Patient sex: M
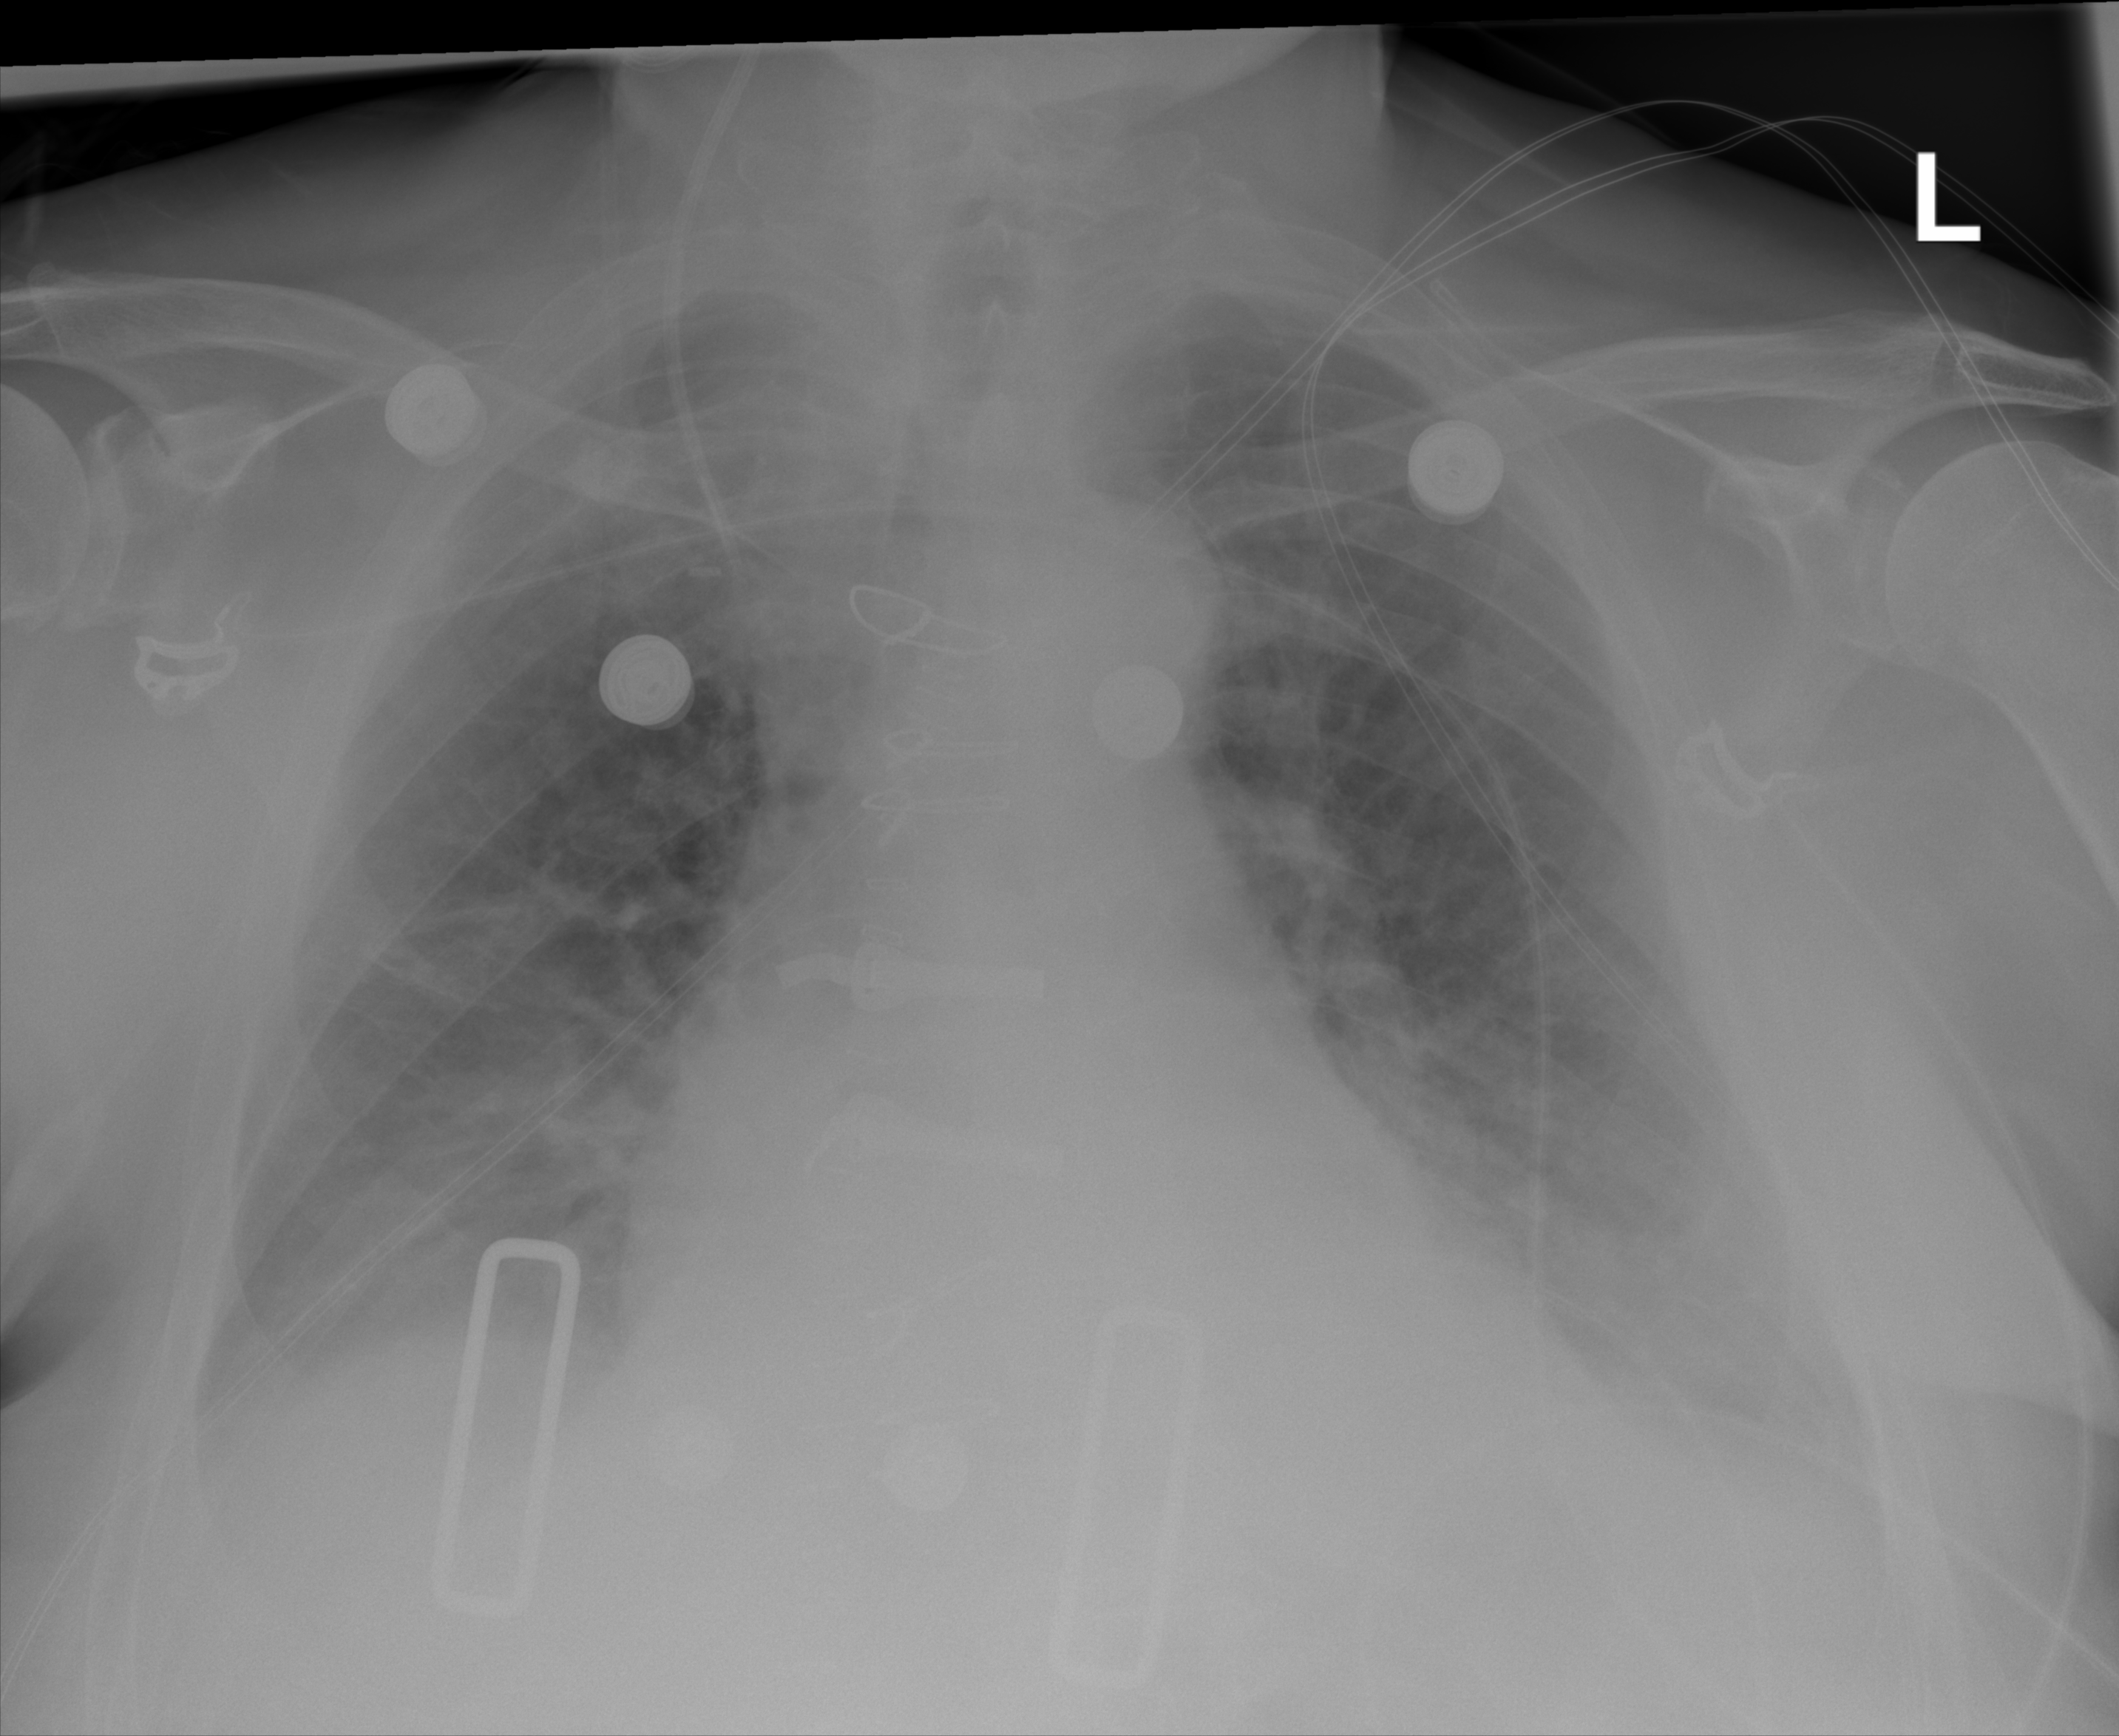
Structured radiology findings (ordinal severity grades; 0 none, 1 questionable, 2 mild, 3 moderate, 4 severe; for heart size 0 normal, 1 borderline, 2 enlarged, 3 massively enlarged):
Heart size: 1
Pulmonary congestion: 2
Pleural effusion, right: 2
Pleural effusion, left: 2
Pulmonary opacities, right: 2
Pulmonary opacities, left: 2
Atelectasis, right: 2
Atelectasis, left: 2